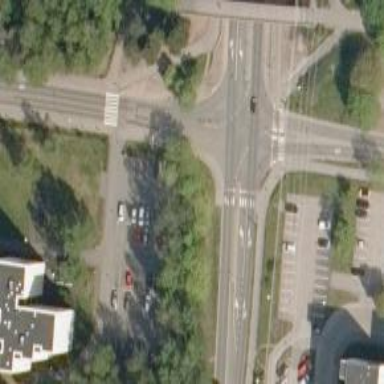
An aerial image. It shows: Asphalt cycleway.